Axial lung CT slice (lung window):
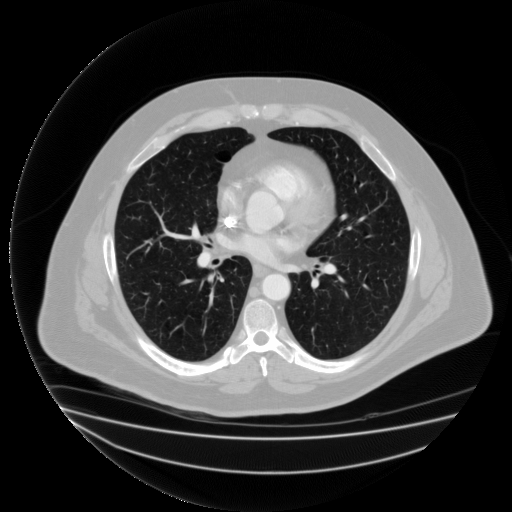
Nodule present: no